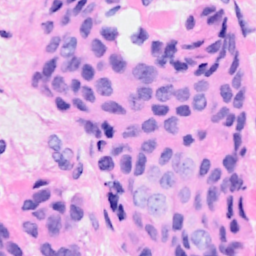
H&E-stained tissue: Breast